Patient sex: F
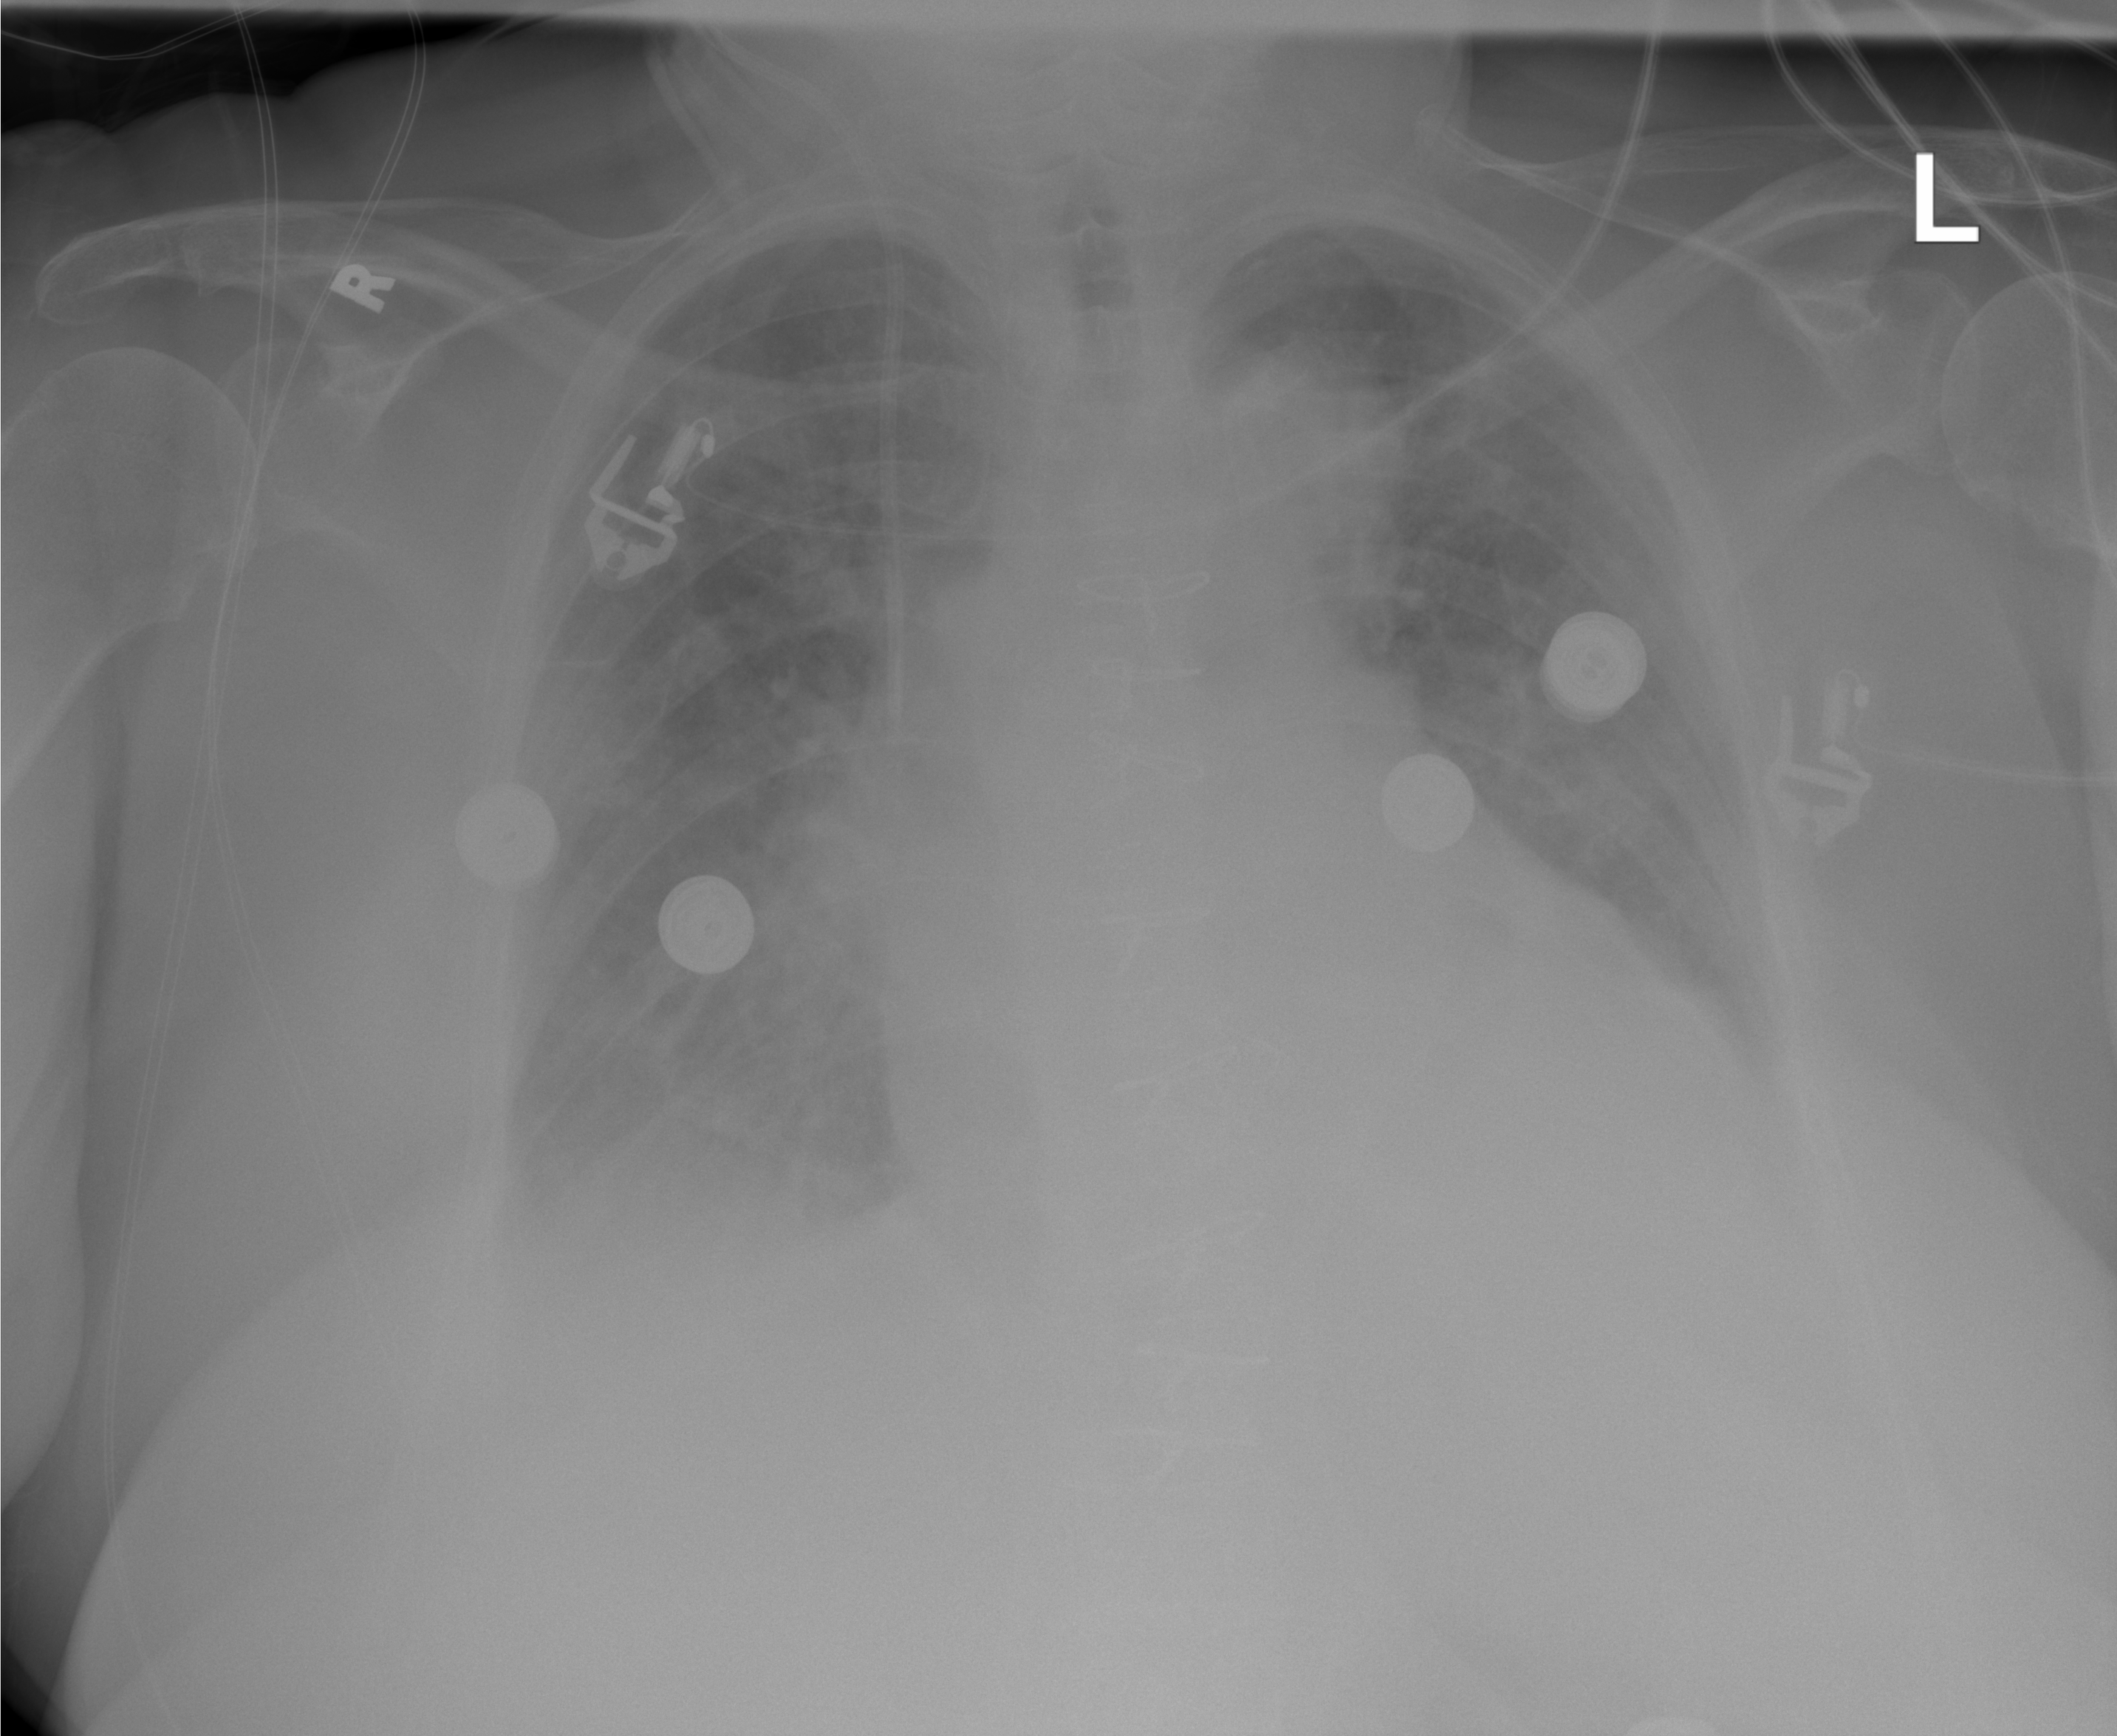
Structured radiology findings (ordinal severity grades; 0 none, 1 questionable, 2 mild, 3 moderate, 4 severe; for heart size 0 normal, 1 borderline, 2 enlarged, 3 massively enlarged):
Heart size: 2
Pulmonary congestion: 2
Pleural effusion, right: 2
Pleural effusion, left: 2
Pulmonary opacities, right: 2
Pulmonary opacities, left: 0
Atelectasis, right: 2
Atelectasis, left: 2